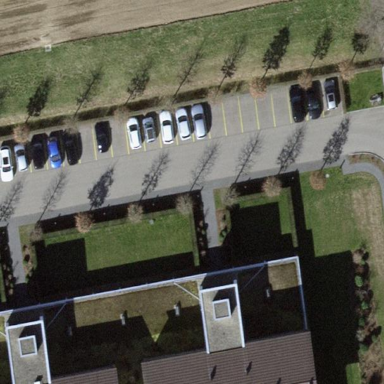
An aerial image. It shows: Parking area.